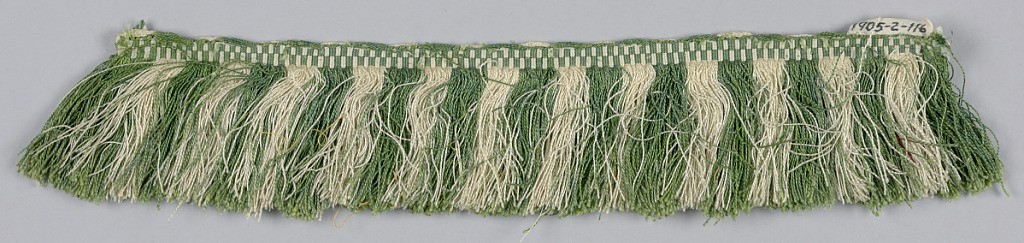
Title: Fringe
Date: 16th–17th century
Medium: silk Technique: woven
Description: Green and white fringe with a heading in a checkerboard pattern. Skirt threads are arranged to form stripes.